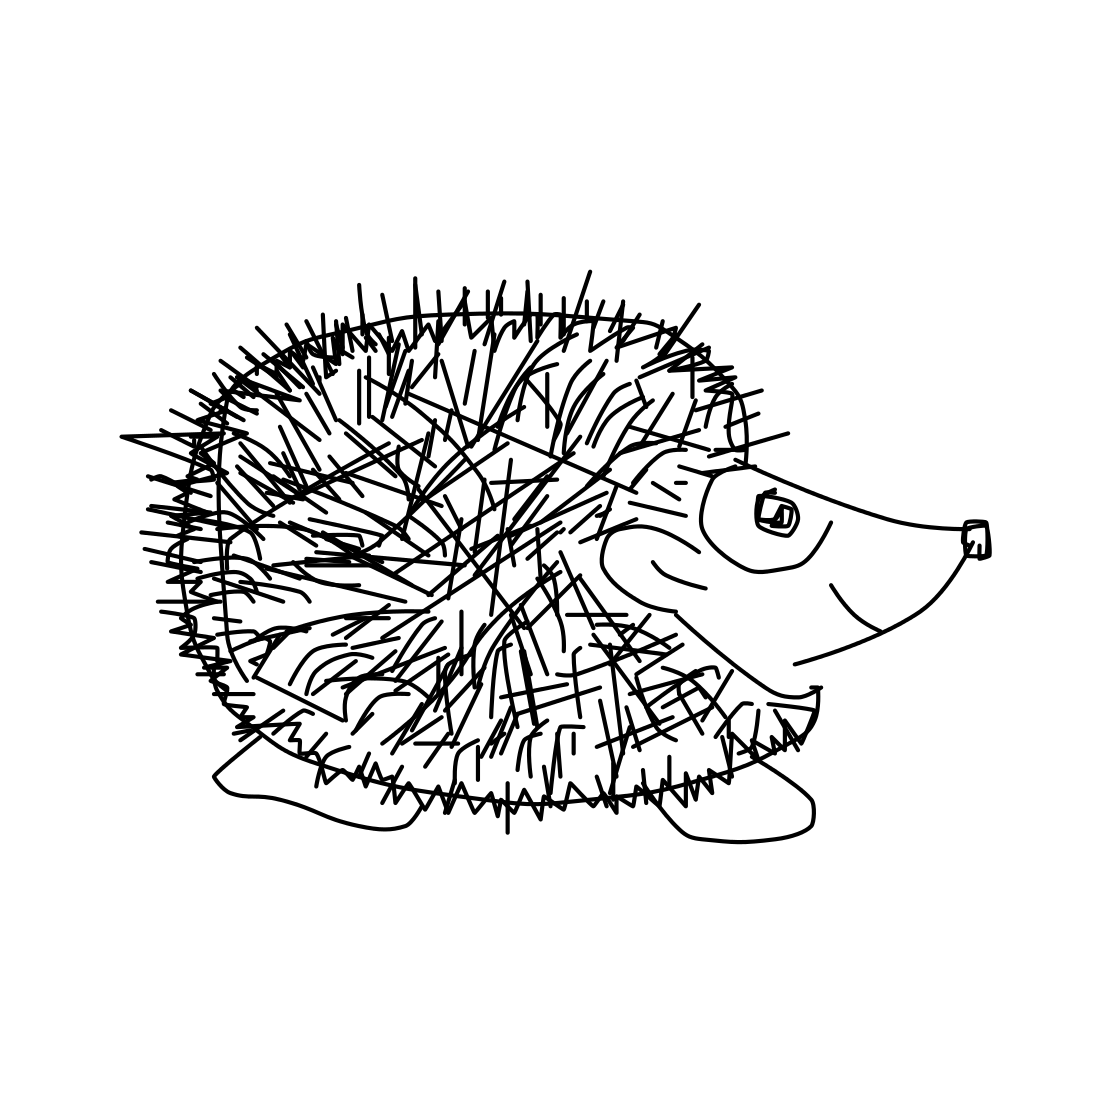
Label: hedgehog